Field crop: maize
Growth stage: 2
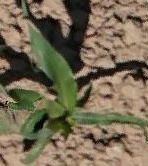
Species: maize